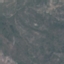
Land use / land cover: HerbaceousVegetation